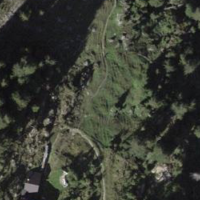
EUNIS habitat code: 23
Species observed at this site:
Phoenicurus ochruros
Sambucus racemosa
Carduelis citrinella